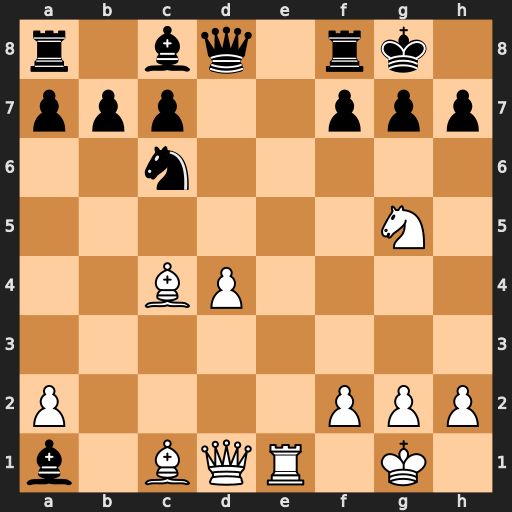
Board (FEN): r1bq1rk1/ppp2ppp/2n5/6N1/2BP4/8/P4PPP/b1BQR1K1
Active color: w
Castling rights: -
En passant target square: -
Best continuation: Qh5 Bf5 Bxf7+ Kh8 Nxh7 Bg4 Qxg4 Rxf7 Ng5